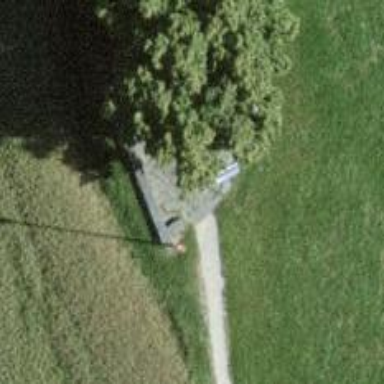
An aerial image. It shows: Path.